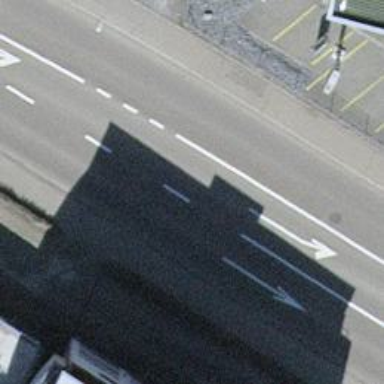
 indicating the presence of trolley transport. There are separate sidewalks on both sides of the road."